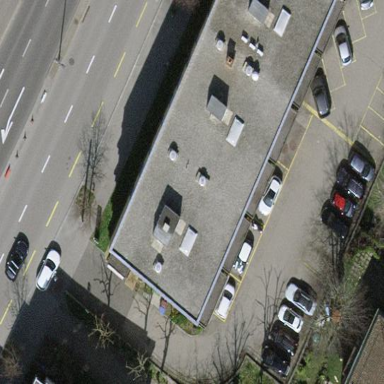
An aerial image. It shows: Office building.